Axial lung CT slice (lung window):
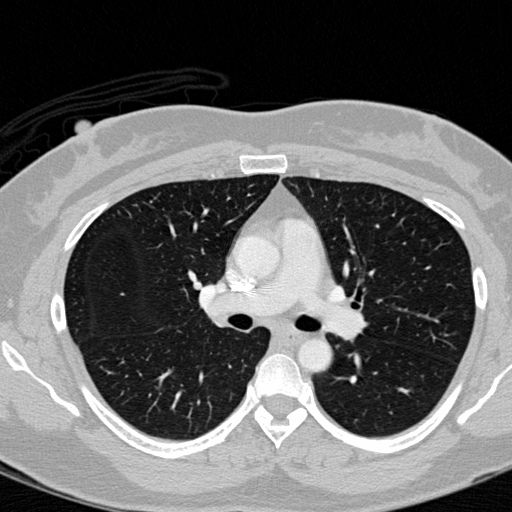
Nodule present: no